Field crop: tomato
Growth stage: 2
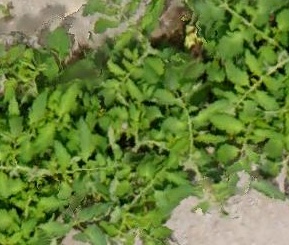
Species: tomato